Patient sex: F
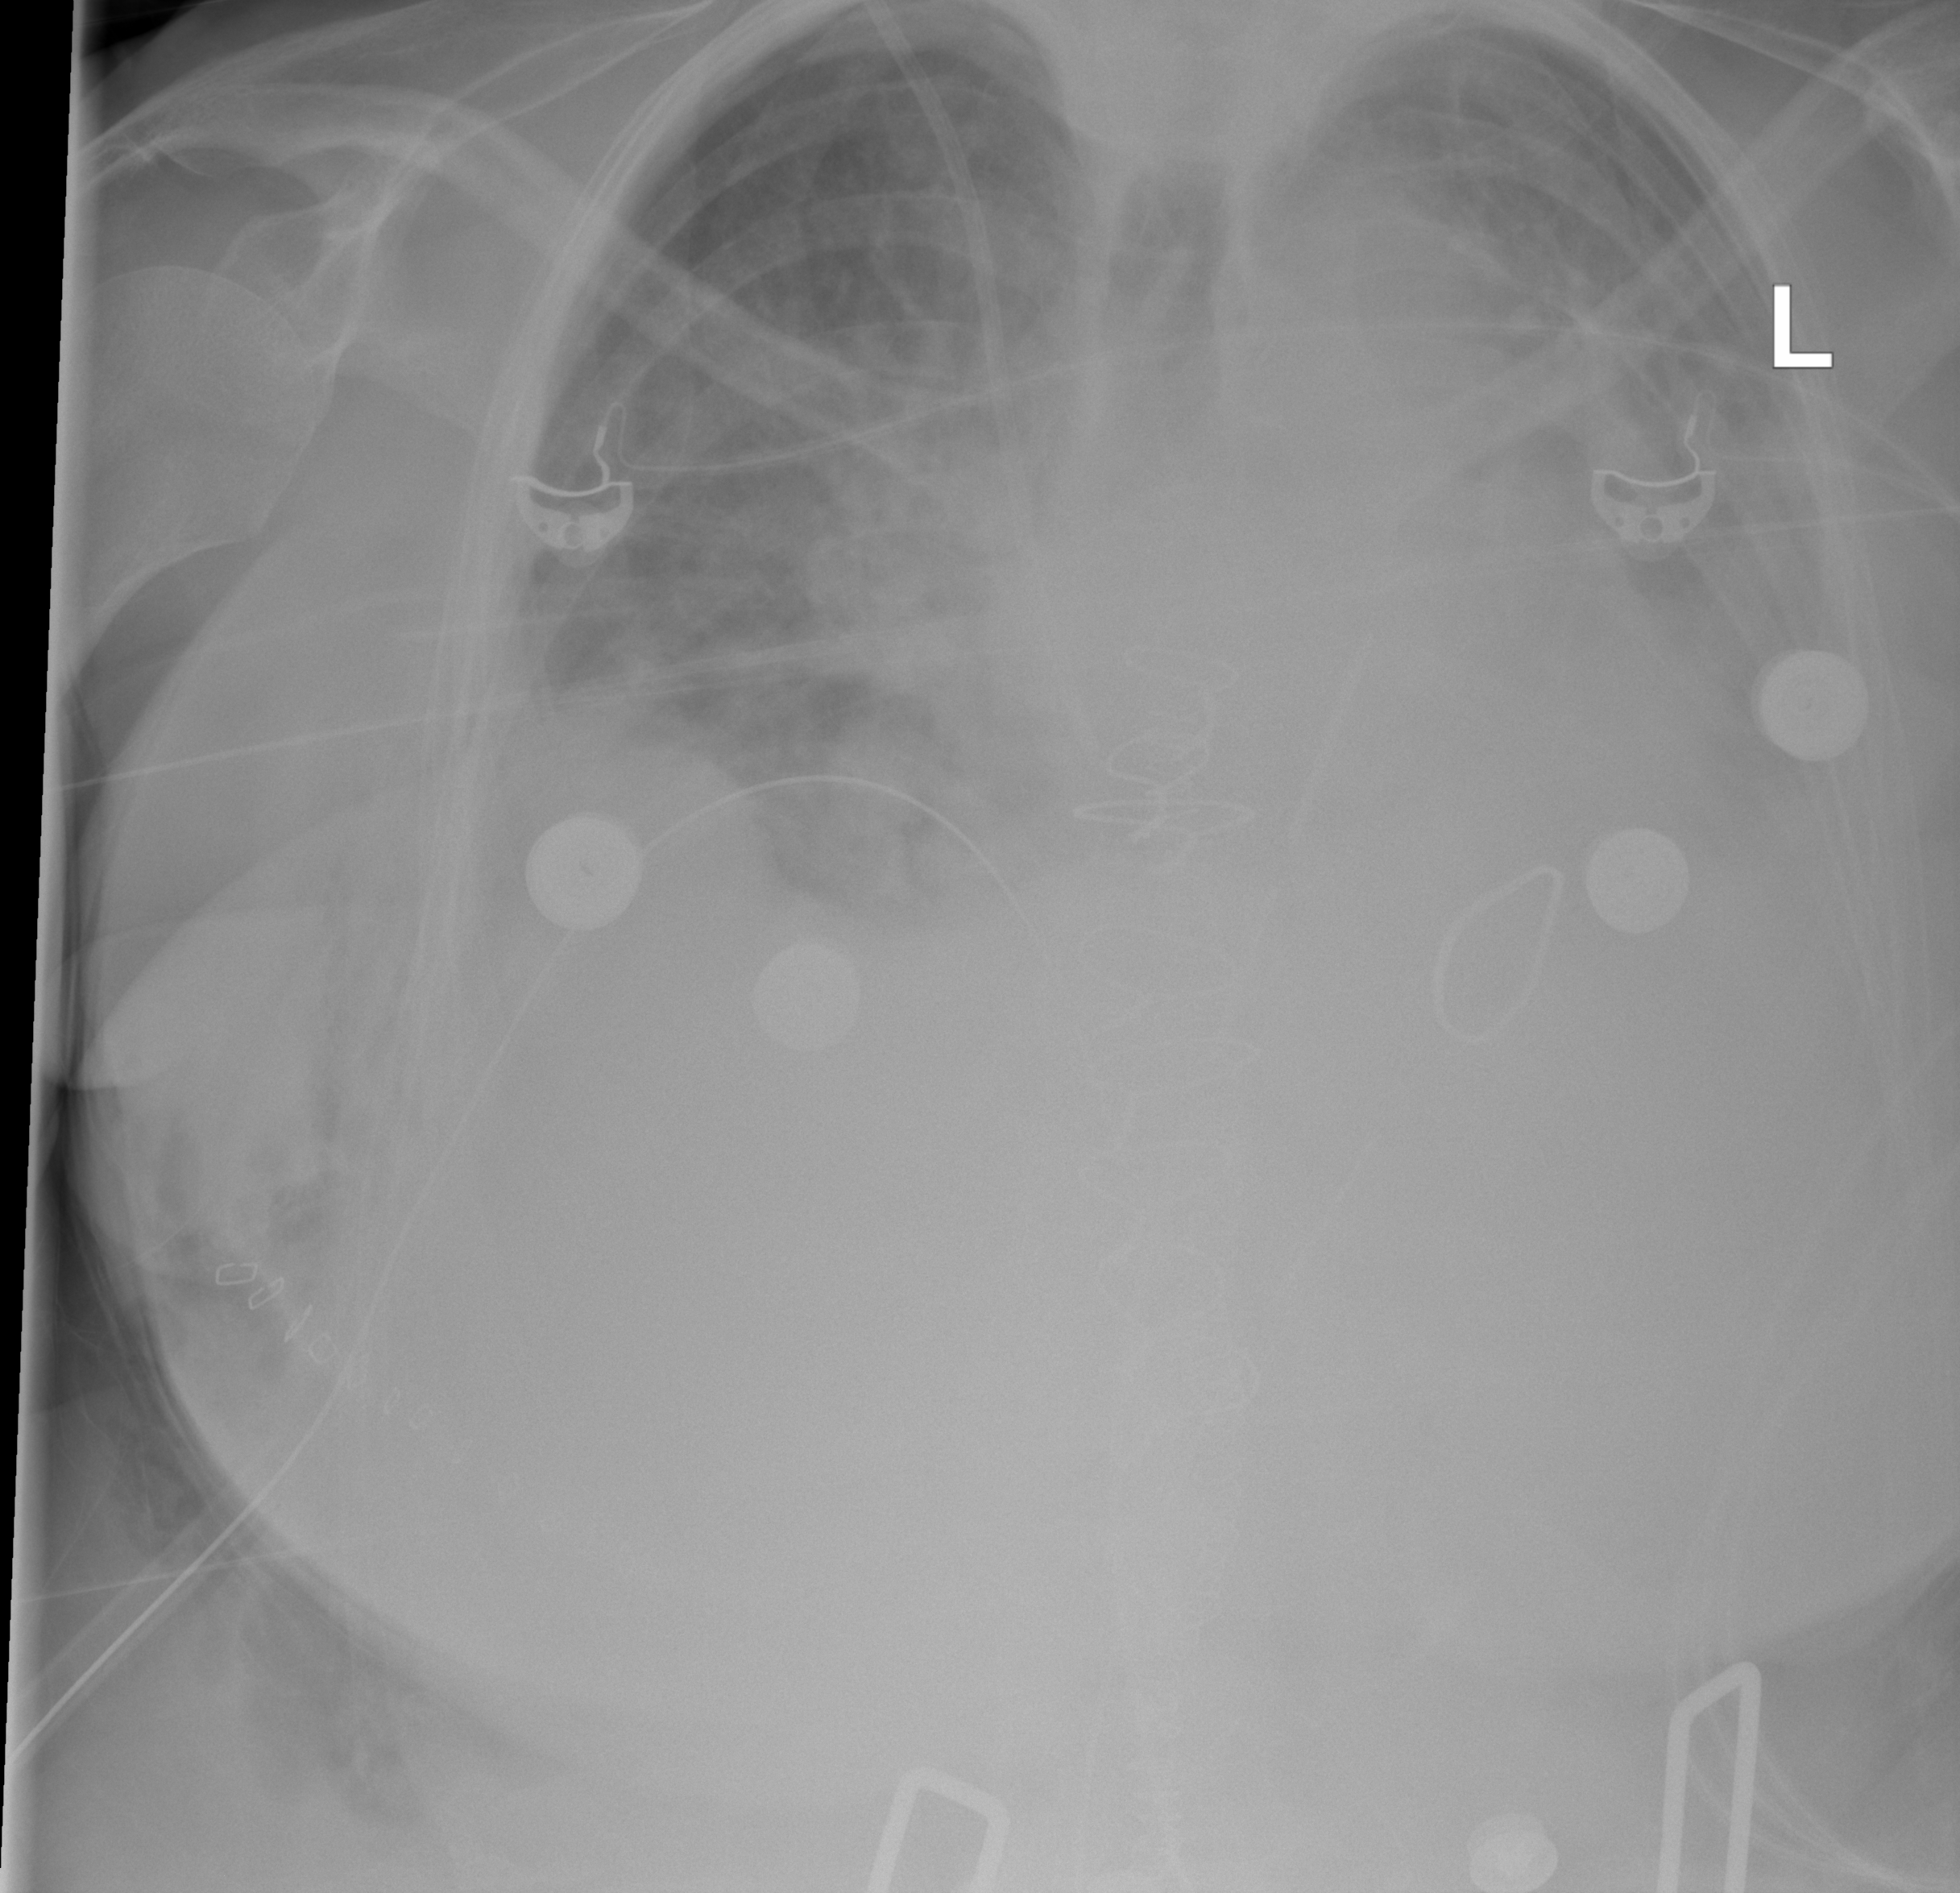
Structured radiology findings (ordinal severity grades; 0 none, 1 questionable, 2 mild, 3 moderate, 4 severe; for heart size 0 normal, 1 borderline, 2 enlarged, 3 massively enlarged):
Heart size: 2
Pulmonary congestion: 3
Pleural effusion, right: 2
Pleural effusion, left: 3
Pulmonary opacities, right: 1
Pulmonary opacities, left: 1
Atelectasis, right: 2
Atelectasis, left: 2